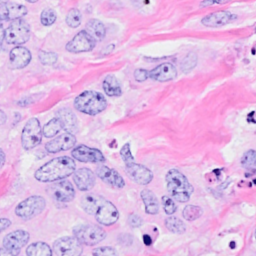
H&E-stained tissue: Breast